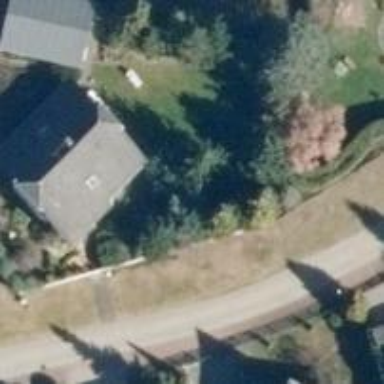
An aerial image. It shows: Residential building with gabled roof.